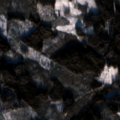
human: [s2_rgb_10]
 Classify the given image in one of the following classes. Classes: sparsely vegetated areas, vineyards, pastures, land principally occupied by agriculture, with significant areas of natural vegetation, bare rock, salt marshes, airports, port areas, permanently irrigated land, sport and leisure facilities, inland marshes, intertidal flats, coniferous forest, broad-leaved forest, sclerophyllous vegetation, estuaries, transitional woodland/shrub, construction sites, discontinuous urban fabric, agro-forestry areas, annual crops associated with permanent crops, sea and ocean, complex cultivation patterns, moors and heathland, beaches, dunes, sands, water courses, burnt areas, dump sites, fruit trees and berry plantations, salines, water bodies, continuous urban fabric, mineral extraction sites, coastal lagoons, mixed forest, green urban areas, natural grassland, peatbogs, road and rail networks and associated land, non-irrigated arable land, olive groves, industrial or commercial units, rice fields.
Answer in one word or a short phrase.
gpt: coniferous forest, mixed forest, transitional woodland/shrub